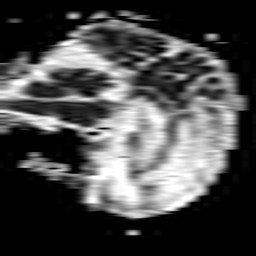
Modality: ADC
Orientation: sagittal
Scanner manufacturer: philips
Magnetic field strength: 1.5 T
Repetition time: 3.403 s
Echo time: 0.06922 s